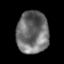
Tissue: lung
Cell type: Myeloid cells
Senescence score: 0.2064
Nuclear area (px): 1328
Mean DAPI intensity: 110.017